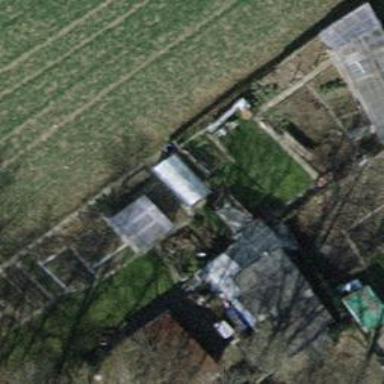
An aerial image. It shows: Area designated for allotments.